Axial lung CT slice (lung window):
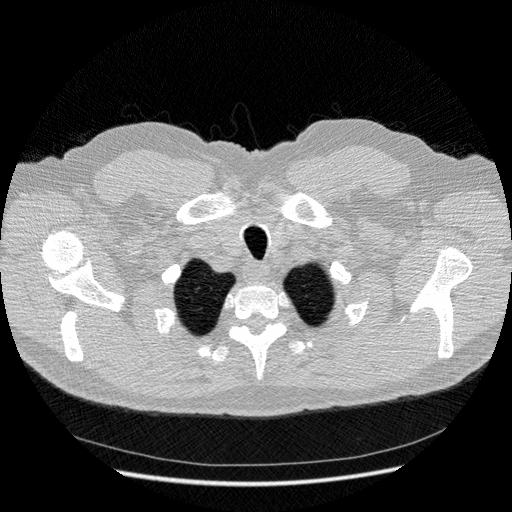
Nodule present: no